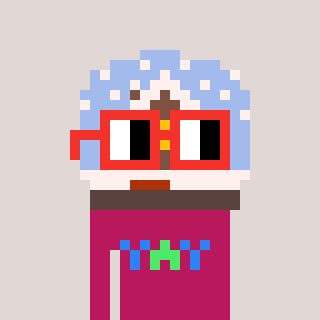
a pixel art character with square red glasses, a snow globe-shaped head and a darkpink-colored body on a warm background